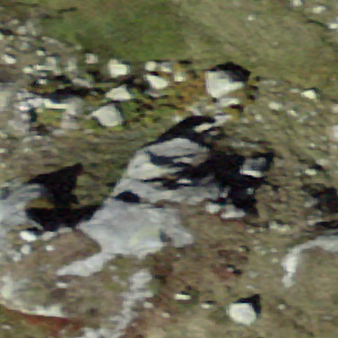
Label: bouldering_area